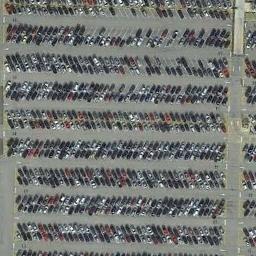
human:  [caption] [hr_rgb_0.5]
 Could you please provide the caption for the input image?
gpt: There are many cars in the parking lot .

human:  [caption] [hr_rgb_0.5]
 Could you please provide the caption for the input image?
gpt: The parking lot has lots of cars arranged neatly in lines .

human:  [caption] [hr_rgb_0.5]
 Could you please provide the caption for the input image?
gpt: There are plenty of automobiles in the parking lot .

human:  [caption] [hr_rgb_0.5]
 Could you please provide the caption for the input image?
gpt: The parking lot includes nine sorted rows of cars .

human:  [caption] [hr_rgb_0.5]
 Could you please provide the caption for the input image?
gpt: There are many cars at the parking lot .